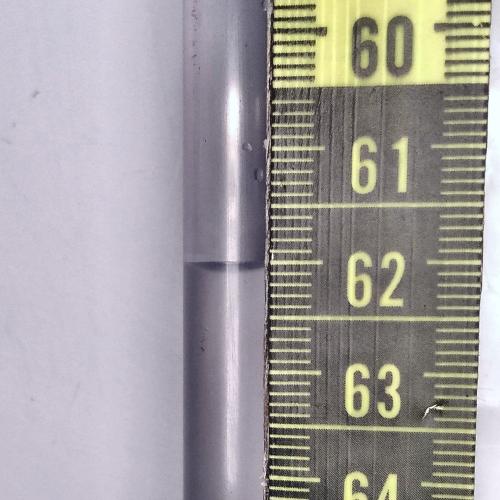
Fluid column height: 62.0 cm